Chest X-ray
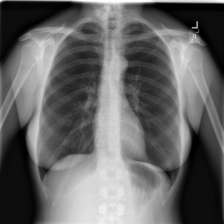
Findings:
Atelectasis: negative
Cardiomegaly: negative
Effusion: negative
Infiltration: negative
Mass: negative
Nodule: negative
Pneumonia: negative
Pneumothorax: negative
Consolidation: negative
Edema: negative
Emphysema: negative
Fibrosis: negative
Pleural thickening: negative
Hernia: negative